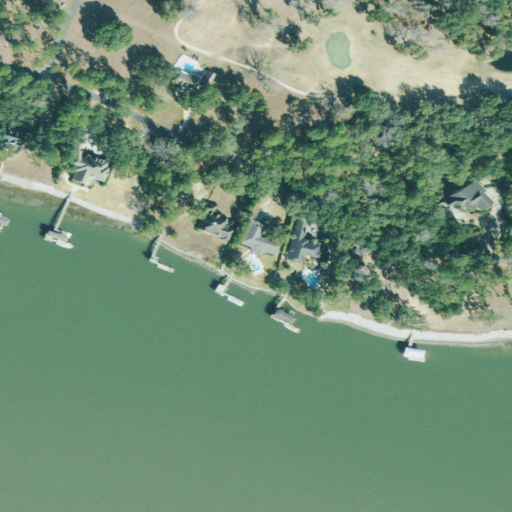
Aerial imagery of cliff(s) in Georgia named Sutherland Bluff containing open water, open development, evergreen forest, low intensity development, shrub, mixed forest, medium intensity development, and herbaceous wetlands